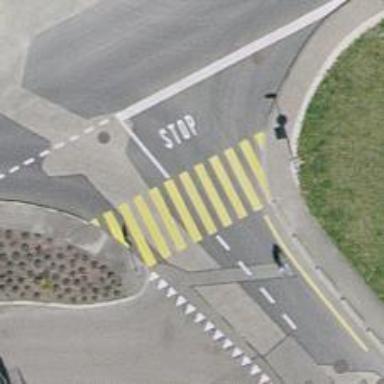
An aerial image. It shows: Zebra crossing on the road.